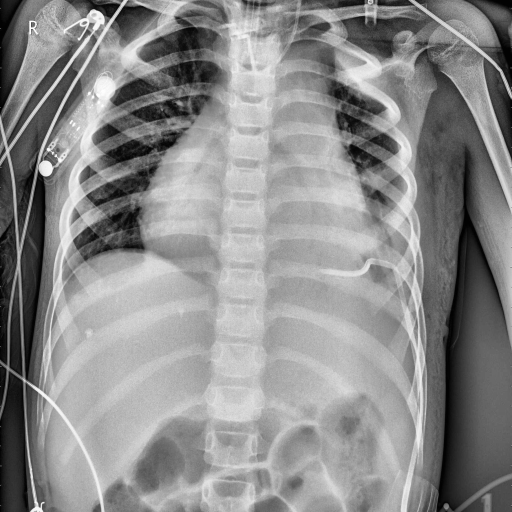
Finding: PNEUMONIA